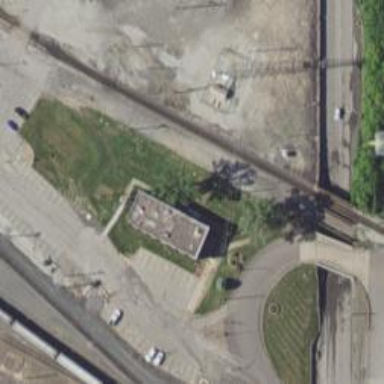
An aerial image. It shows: Abandoned railway yard.